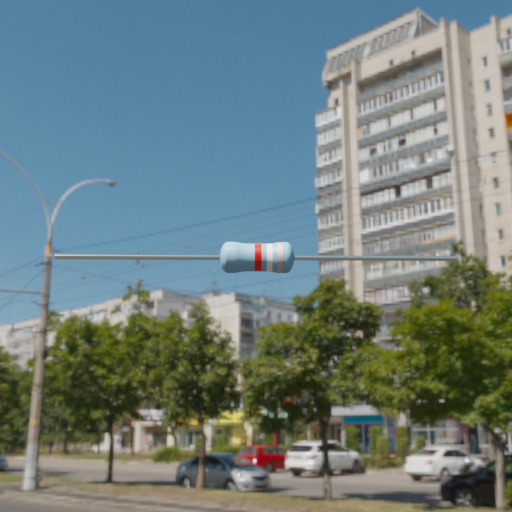
Resistor colour bands (in order): red, white, silver